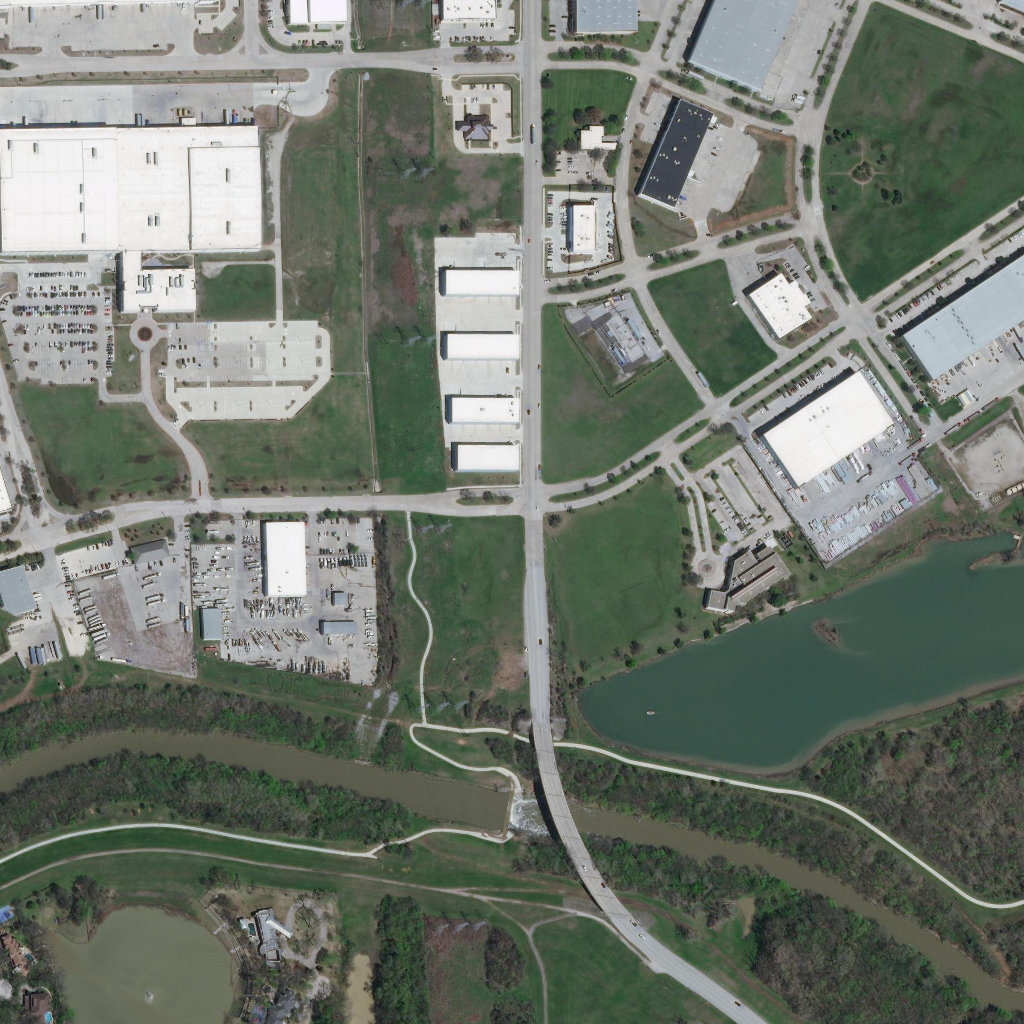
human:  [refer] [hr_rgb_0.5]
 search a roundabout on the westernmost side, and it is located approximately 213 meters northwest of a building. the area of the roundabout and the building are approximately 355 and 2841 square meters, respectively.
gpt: <box>[[12, 31, 15, 33, 0]]</box>

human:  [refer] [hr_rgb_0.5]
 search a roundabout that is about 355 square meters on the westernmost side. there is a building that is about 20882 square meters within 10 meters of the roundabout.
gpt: <box>[[12, 31, 15, 33, 0]]</box>

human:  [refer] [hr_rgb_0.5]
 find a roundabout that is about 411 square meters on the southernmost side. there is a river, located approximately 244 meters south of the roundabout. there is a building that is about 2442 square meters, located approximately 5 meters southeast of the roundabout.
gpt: <box>[[67, 53, 70, 56, 0]]</box>

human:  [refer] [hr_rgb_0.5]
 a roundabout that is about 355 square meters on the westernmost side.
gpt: <box>[[12, 31, 15, 33, 0]]</box>